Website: home-depot
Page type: billing-address
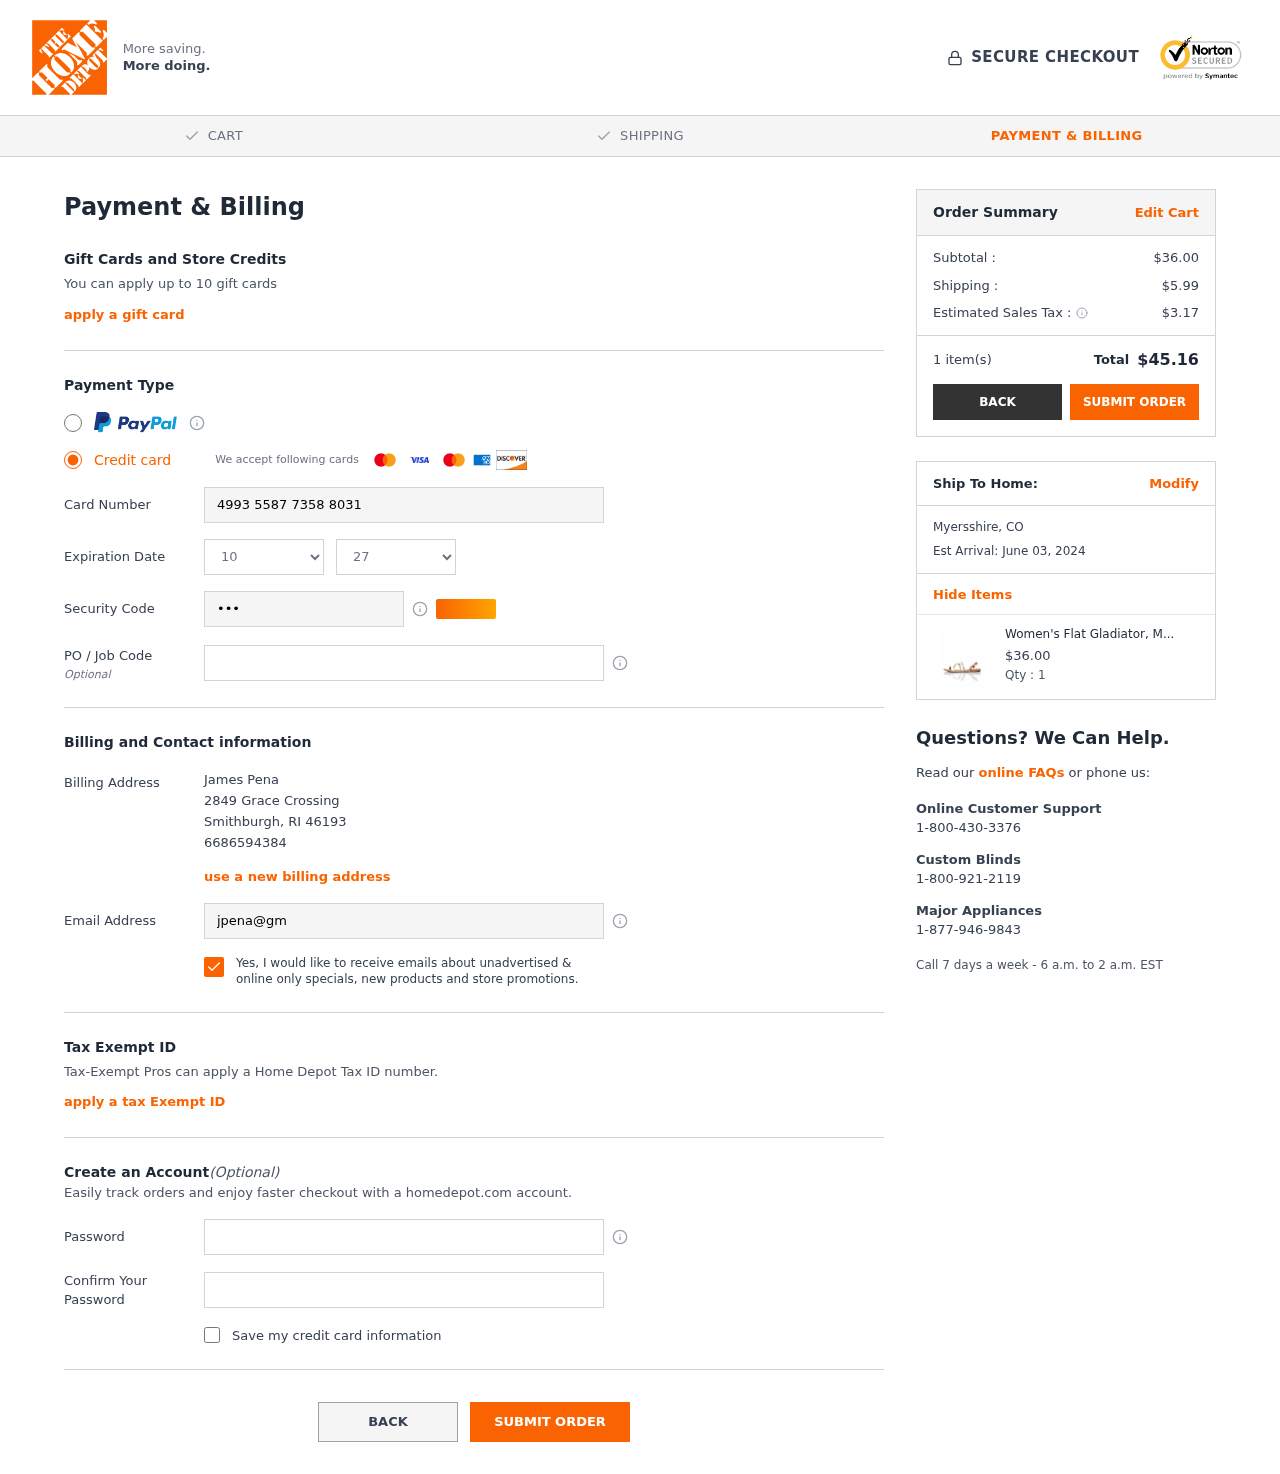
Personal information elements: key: PII_CARD_CVV
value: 255
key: PII_CARD_EXPIRY_MONTH
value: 10
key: PII_CARD_EXPIRY_YEAR
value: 27
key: PII_CARD_NUMBER
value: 4993 5587 7358 8031
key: PII_CITY
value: Smithburgh
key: PII_CITY2
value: Myersshire
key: PII_EMAIL
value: jpena@gmail.com
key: PII_FULLNAME
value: James Pena
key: PII_PHONE
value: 6686594384
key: PII_POSTCODE
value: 46193
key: PII_STATE_ABBR
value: RI
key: PII_STATE_ABBR2
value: CO
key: PII_STREET
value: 2849 Grace Crossing
Product elements: key: PRODUCT1_NAME
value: Women's Flat Gladiator, Mehrfarbig (Metallic Multi), 4 UK
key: PRODUCT1_PRICE
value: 36
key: PRODUCT1_QUANTITY
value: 1
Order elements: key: ORDER_SUBTOTAL
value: $36.00
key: ORDER_SHIPPING_COST
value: $5.99
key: ORDER_TAX
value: $3.17
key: ORDER_NUM_ITEMS
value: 1 item(s)
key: ORDER_TOTAL
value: $45.16
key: ORDER_DELIVERY_DATE
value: Est Arrival: June 03, 2024